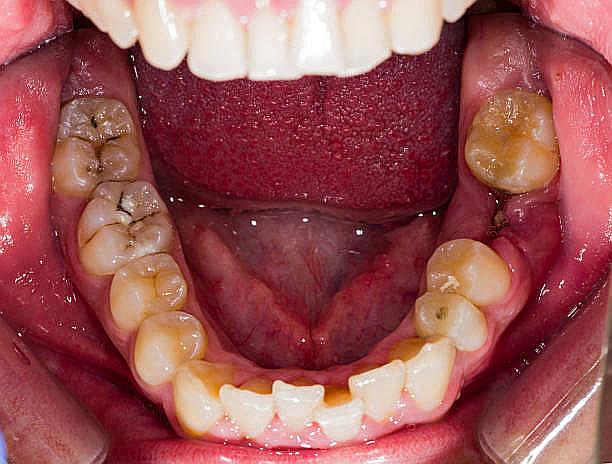
Condition: Gingivitis